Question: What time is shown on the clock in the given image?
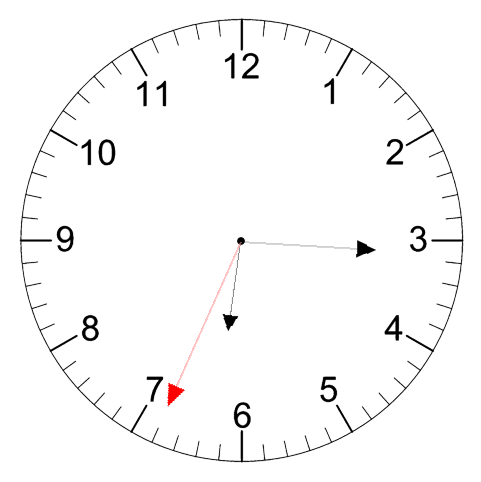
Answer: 06:15:34